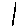
Label: line